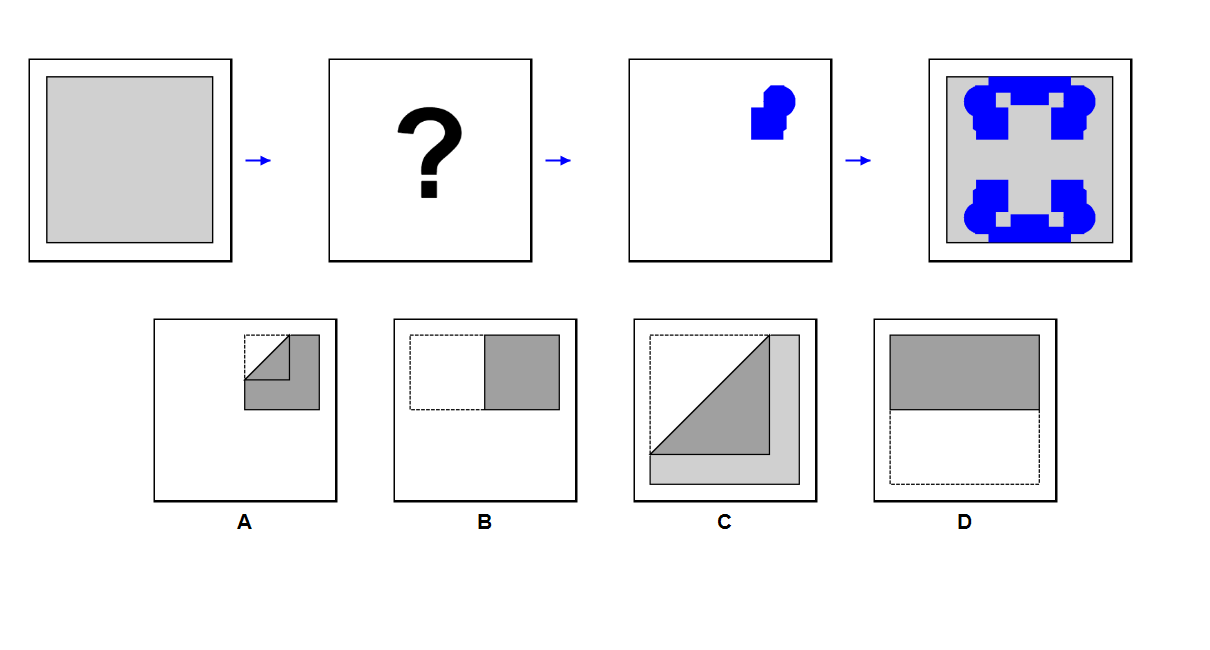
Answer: C